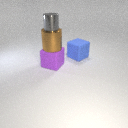
large brown metal cylinder below small gray metal cylinder